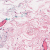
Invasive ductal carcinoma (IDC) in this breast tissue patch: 0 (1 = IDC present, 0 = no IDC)